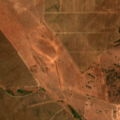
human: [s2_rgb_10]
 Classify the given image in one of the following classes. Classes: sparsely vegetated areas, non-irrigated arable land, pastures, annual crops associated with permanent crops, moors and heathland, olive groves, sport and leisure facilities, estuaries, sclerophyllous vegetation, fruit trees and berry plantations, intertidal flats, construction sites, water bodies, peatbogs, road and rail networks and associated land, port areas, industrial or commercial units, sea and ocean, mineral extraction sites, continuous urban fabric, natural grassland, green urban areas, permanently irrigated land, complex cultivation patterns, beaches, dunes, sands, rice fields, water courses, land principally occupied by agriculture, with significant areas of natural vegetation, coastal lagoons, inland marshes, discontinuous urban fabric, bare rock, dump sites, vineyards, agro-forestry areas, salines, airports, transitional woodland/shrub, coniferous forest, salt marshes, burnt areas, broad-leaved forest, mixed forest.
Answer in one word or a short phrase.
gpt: non-irrigated arable land, olive groves, agro-forestry areas